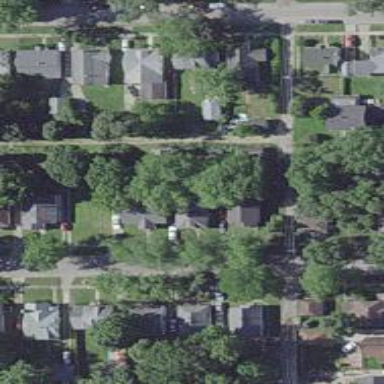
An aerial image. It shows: Alley classified as service road.